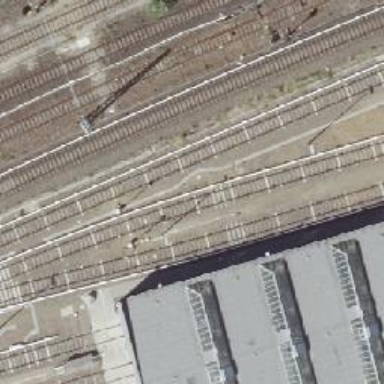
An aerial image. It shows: Yard used for service maintenance of electrified light rail railway.